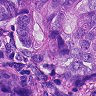
Metastatic tissue present: yes